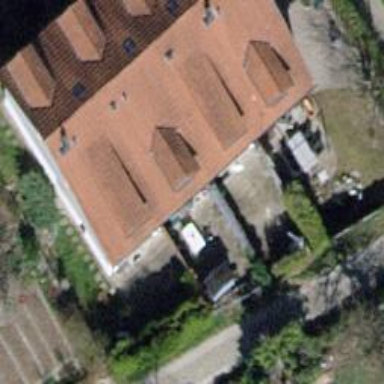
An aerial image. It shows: Terrace building with gabled roof.